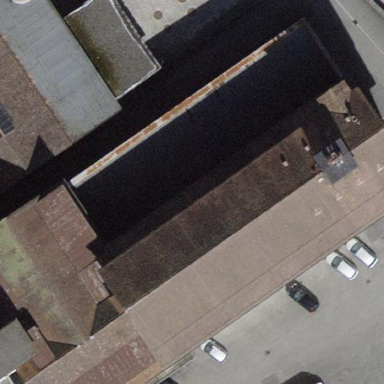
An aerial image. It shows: Industrial building.